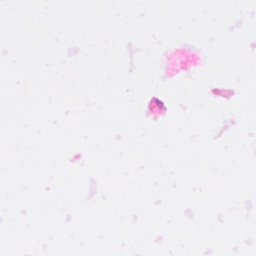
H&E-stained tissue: Breast